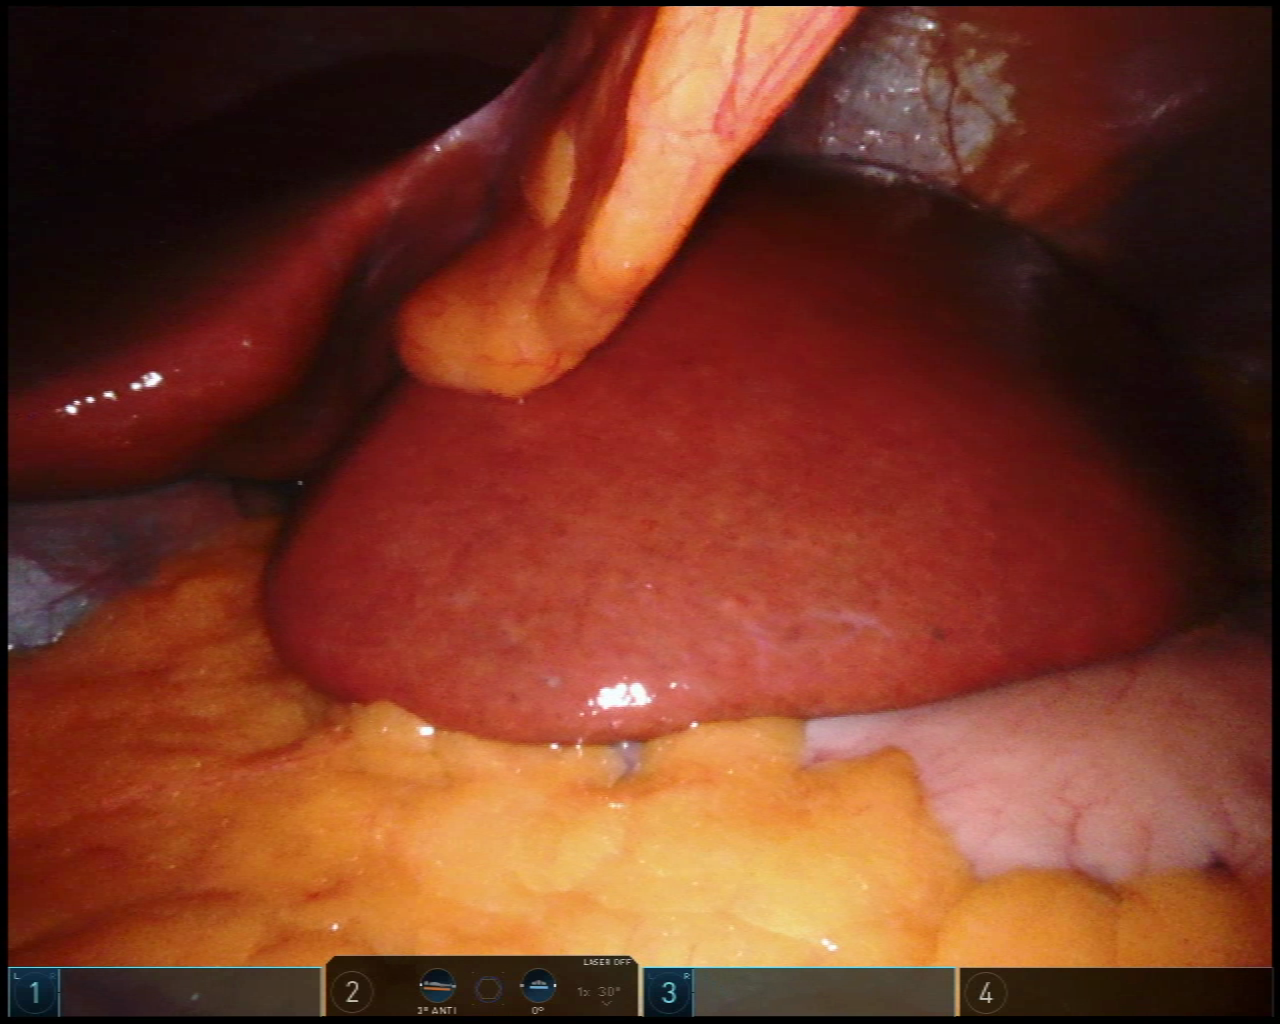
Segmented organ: liver
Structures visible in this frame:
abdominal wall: yes
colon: no
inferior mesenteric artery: no
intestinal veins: no
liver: yes
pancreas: no
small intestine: no
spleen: no
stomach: yes
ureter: no
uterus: no
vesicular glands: no